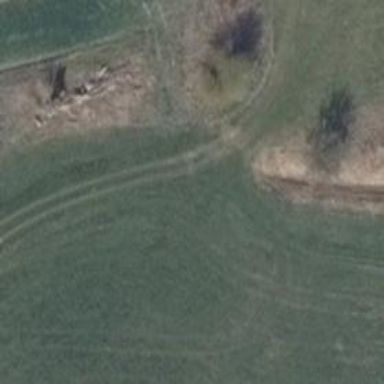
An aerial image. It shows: Grass track with grade5 tracktype.